Question: I have two buttons one for input fields and other for values. I have following javascript code to reset input fields to blank and it's working fine.
'''
$(".reset").click(function() {
$(this).closest('form').find("input[type=text], textarea").val("");
});
'''
Now I want to take all values from the input field, random them and place it back. On every click, numbers will be different.
Here is the HTML for input fields.
'''
<input type="text" name="seed[]" value="1" id="name" class="form-control">
<input type="text" name="seed[]" value="2" id="name" class="form-control">
<input type="text" name="seed[]" value="3" id="name" class="form-control">
<input type="text" name="seed[]" value="4" id="name" class="form-control">
'''

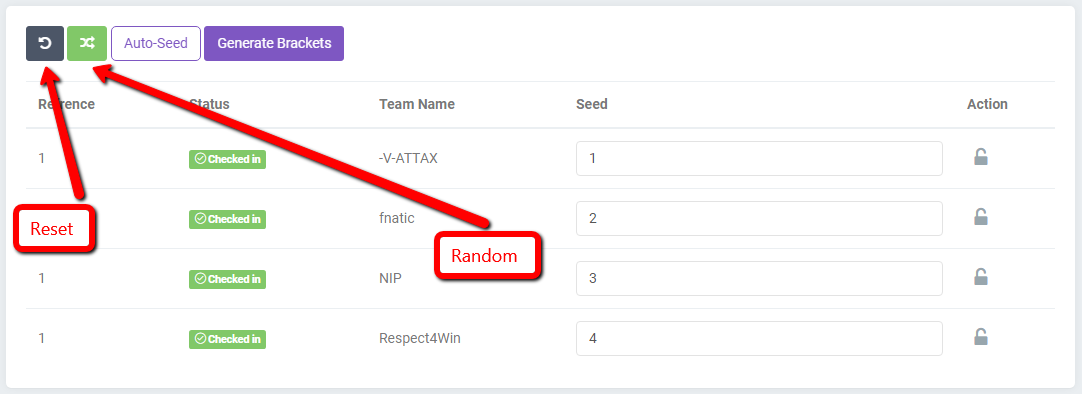
Answer: How about something like this?
'''
function shuffle(a) {
for (let i = a.length - 1; i > 0; i--) {
const j = Math.floor(Math.random() * (i + 1));
[a[i], a[j]] = [a[j], a[i]];
}
return a;
}
$(".random").click(function() {
let vals = $("input[name='seed[]'], textarea").map(function(){return $(this).val();}).get();
vals = shuffle(vals);
$.each($("input[name='seed[]'], textarea"), function(i,val){
$(this).val(vals[i]);
})
console.log(vals)
});
'''
'''
<script src="https://cdnjs.cloudflare.com/ajax/libs/jquery/3.3.1/jquery.min.js"></script>
<input type="text" name="seed[]" value="1" id="name" class="form-control">
<input type="text" name="seed[]" value="2" id="name" class="form-control">
<input type="text" name="seed[]" value="3" id="name" class="form-control">
<input type="text" name="seed[]" value="4" id="name" class="form-control">
<button class="random">random</button>
'''